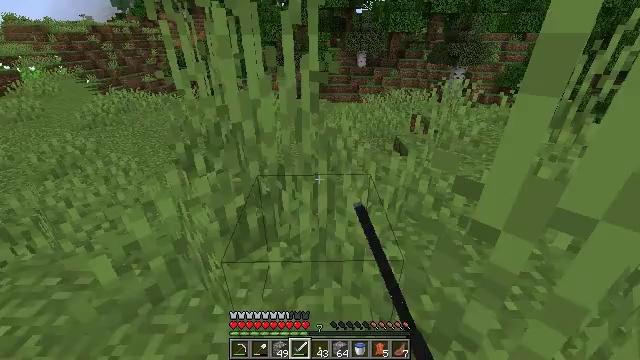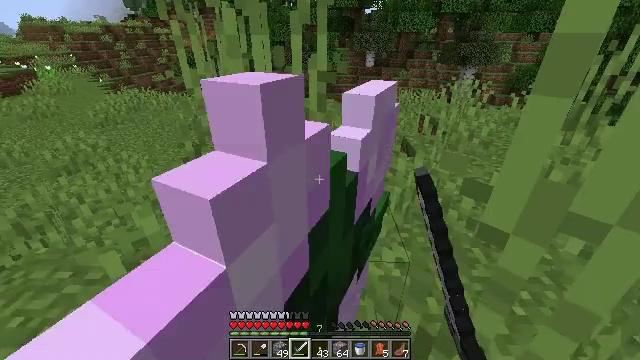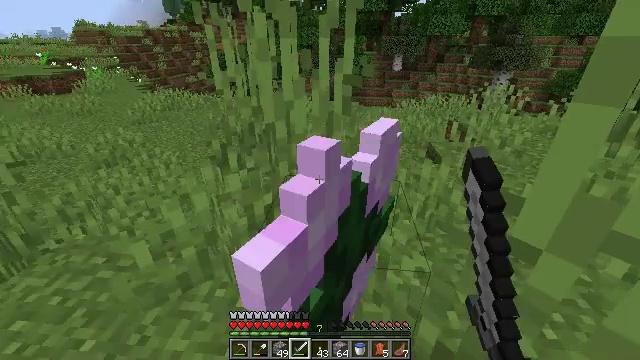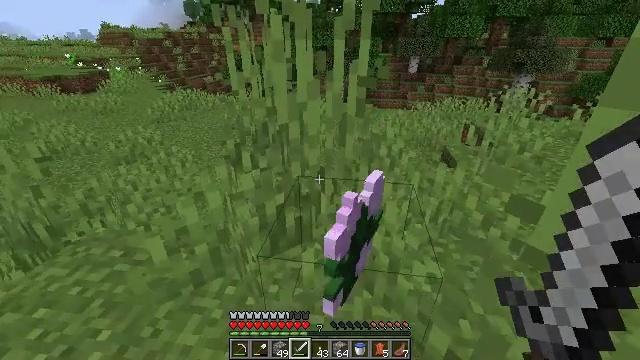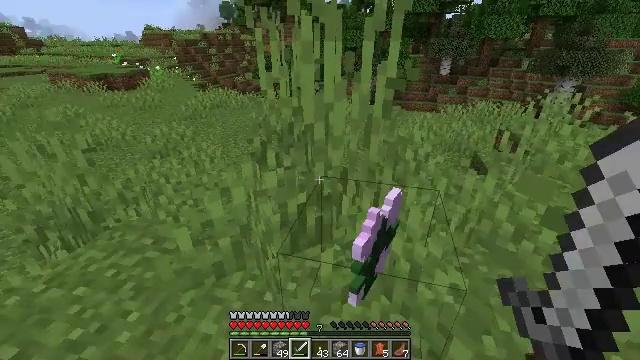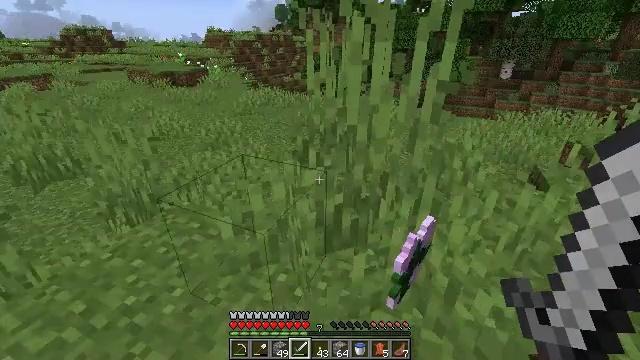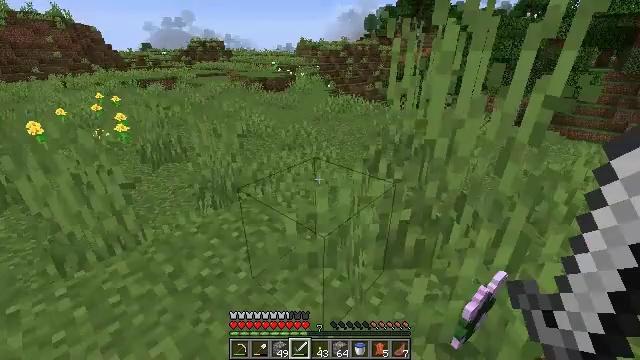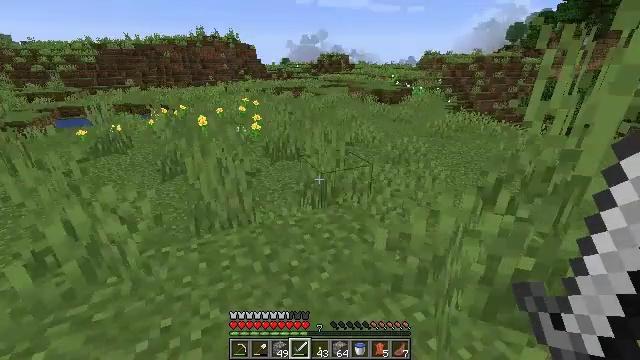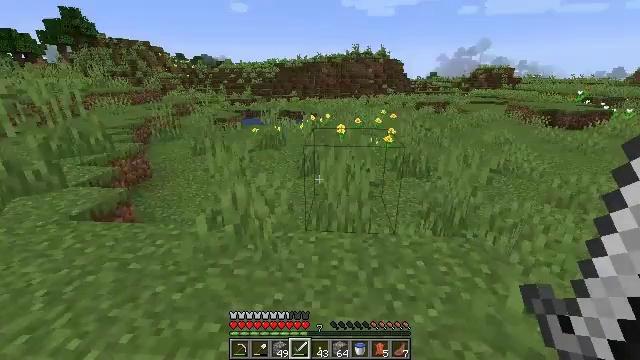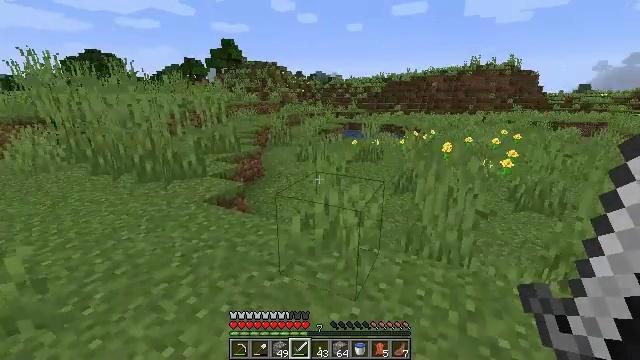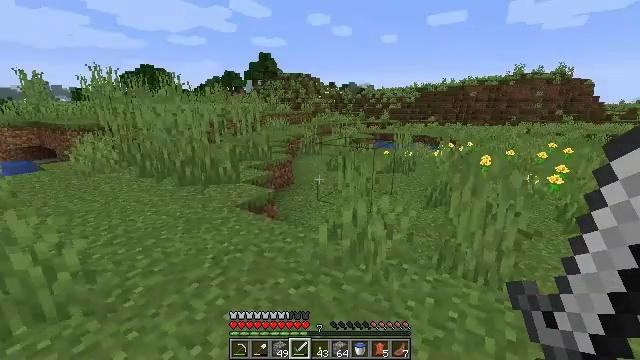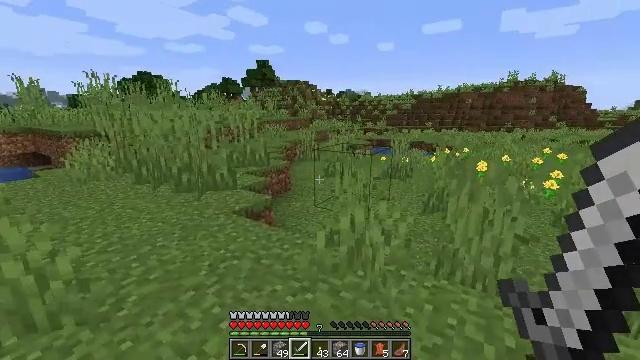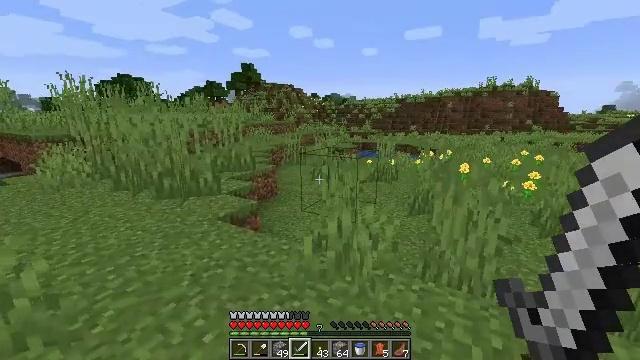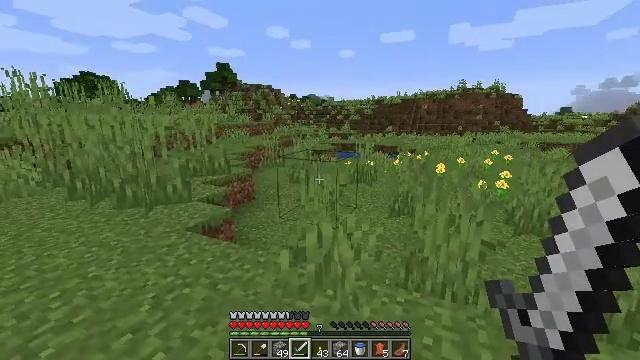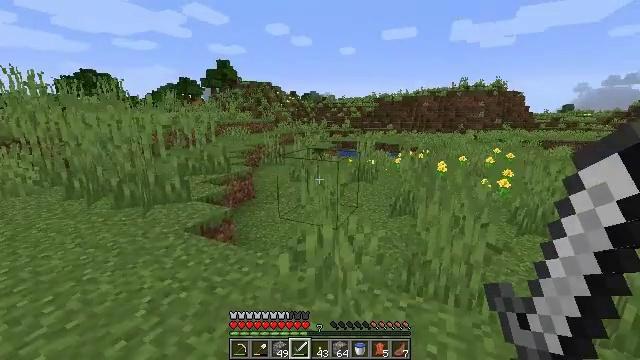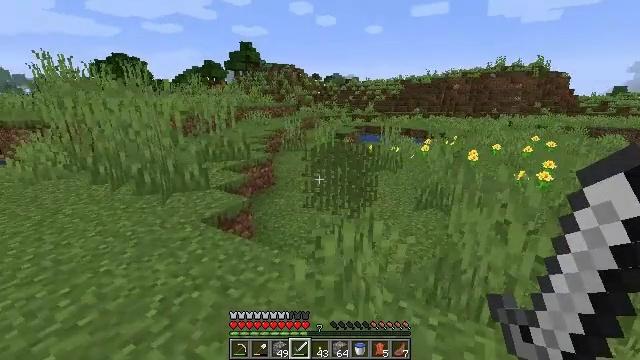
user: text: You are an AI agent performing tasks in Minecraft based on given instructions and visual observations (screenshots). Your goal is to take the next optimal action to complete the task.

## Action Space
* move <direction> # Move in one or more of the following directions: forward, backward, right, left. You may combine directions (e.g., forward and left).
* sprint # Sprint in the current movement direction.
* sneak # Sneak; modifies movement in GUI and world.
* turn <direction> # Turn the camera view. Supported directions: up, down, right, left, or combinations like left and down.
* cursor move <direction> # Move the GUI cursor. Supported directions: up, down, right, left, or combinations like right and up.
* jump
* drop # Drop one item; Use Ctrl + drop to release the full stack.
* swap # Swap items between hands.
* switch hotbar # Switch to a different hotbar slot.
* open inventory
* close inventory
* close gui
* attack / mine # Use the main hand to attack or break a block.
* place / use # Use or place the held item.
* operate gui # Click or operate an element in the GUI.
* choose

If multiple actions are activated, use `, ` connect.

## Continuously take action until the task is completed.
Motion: motion action
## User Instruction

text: Mine tall grass from the ground.
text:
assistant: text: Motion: turn left
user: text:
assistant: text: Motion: turn left
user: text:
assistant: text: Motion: turn left
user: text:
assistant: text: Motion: turn left
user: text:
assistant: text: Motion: turn left
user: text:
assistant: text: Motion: turn left and up
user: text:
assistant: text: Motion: turn left and up
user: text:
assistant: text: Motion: turn left and up
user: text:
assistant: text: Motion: turn left and up
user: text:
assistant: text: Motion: turn left and up
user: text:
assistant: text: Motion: turn up
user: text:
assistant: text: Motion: move forward, turn right
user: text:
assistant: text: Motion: move forward, turn right
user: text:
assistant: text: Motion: move forward
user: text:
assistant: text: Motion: move forward, turn left and down, attack / mine
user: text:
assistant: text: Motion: move forward, turn left and down, attack / mine
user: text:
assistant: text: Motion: turn left and down, attack / mine
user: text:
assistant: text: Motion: turn left, attack / mine
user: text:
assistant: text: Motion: turn left, attack / mine
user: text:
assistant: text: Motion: move forward, turn left, attack / mine
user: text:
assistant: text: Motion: move forward, turn left, attack / mine
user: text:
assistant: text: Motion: move forward, turn left, attack / mine
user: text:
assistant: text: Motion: move forward, attack / mine
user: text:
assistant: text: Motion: move forward, attack / mine
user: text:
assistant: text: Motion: move forward, attack / mine
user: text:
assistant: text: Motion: move forward, turn right and up, attack / mine
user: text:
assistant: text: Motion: move forward, turn right and up, attack / mine
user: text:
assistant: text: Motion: move forward, turn right, attack / mine
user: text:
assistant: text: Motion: move forward, turn right, attack / mine
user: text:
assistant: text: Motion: move forward, turn right, attack / mine